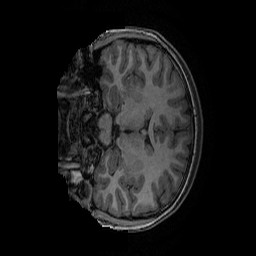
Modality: T1w
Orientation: coronal
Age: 12
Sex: female
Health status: ill
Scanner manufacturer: ge
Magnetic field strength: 3 T
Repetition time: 0.007664 s
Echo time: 0.00342 s